Question: I'm working with socket.io (the 1.0 version) and something weird happens. The server is very basic and without any message handling (which means only the connection signal is used and the disconnection one). Though it seems that the client sends multiple polling requests before trying to use websockets. For example here is a screenshot of the requests.
As you can see, it's really messy. There are some requests to my nodejs server, first some polling requests, then the websocket (switching protocol, indicated by the blue dot on the left) and then other requests for polling. Though I know it uses Websockets after that because there are no other polling requests once the Websocket is set. It makes my server to send some messages twice on the page load.
Does anyone ever experienced something like that ? Maybe it will just work fine. But I don't want to have this kind of behaviour. If you need additionnal information, just ask in the comments and I'll edit the main post.
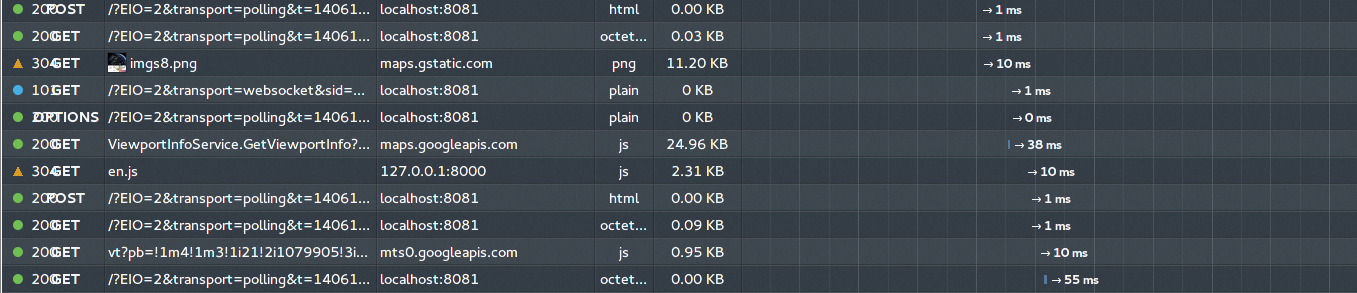
Answer: Take a look at the last paragraph of <URL>. Socket.IO 1.0 first connects via XHR or JSONP, and then, if it's possible, switches transport to WebSocket on the fly. This explains why you have such messy network activity.